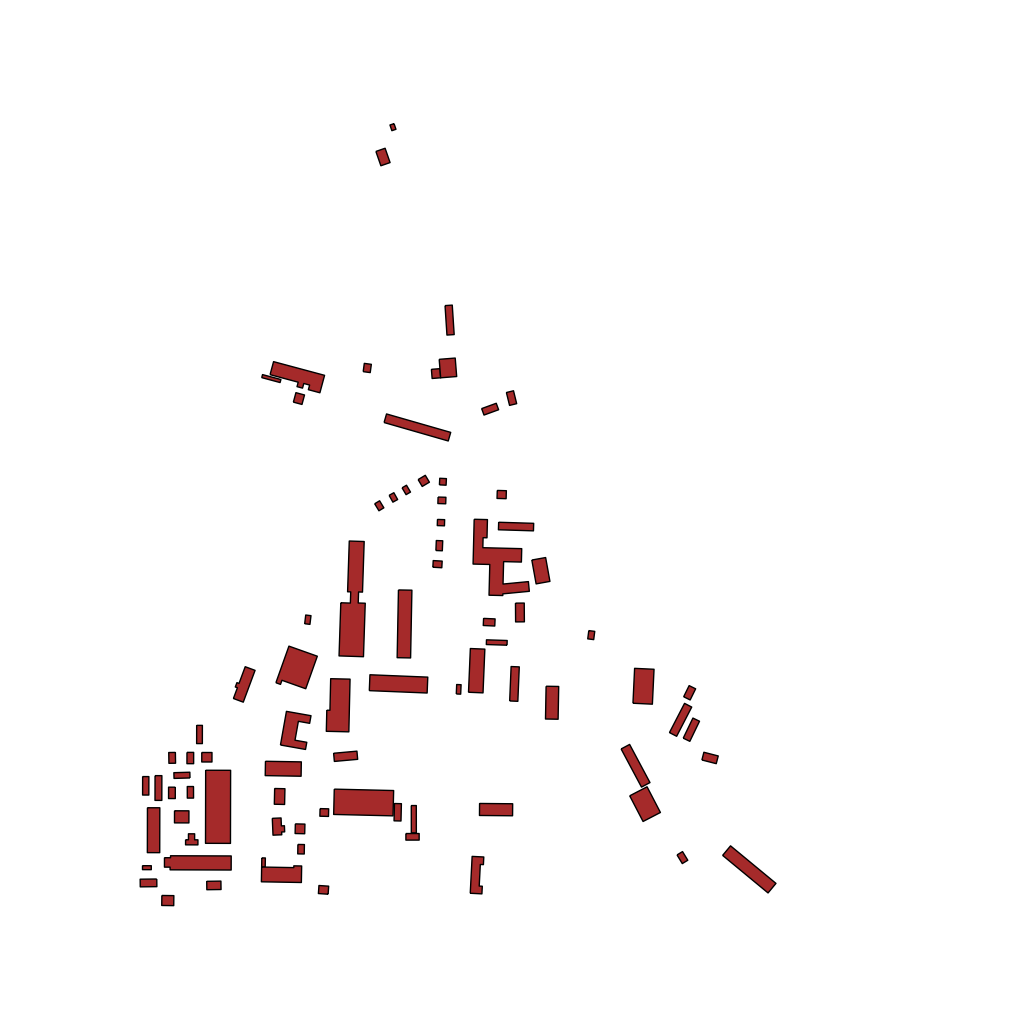
Tags: overhead vector_map, industrial, recreation, residential, individual_rise, low_rise, density_1, Facility, 1.0 km²